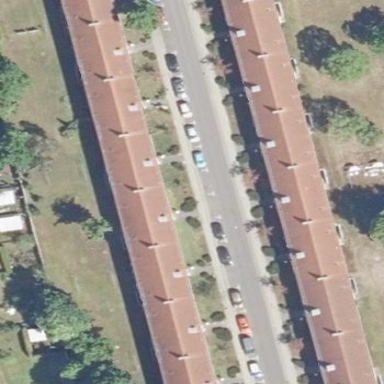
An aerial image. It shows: Apartments building with gambrel roof oriented along the structure.